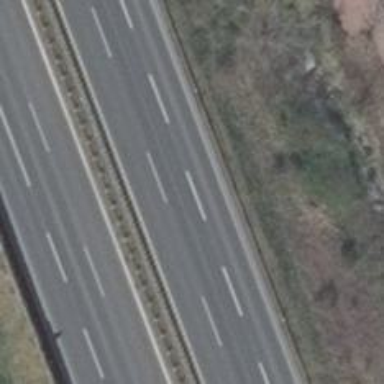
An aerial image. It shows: Motorway junction.